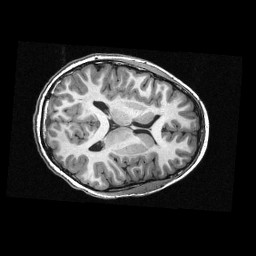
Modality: T1w
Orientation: axial
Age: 12
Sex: male
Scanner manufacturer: siemens
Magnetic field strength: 3 T
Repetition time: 2.3 s
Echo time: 0.00336 s